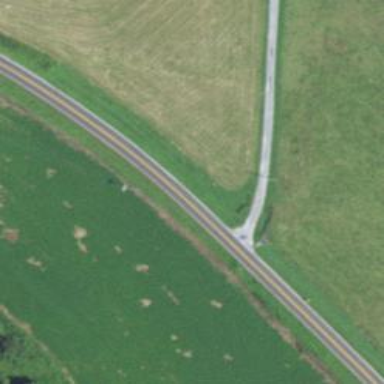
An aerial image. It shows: Tertiary road.